Current action and preconditions to check: trajectory_clear

Your task: For each precondition in the list above, predict whether it will hold at this action.

Consider the current scene as observed from the mobile robot's camera, and analyze the predicted future states of all dynamic agents (e.g., people, animals, vehicles, or any moving entities) within the NEXT SECOND.

IMPORTANT: Only answer "very likely" if you are absolutely certain—based on strong, clear evidence—that a dynamic agent will violate the precondition in the predicted future state. Do NOT answer "very likely" for unlikely, ambiguous, or low-probability risks.

Ask yourself for each precondition: Is there a high probability, with clear and convincing evidence, that the predicted future states of any dynamic agent will interfere with the predicted future state of the currently executing action within the NEXT SECOND, causing that precondition to fail?

Assess the risk level based on these predictions. Use "likely" or "very likely" if motions create a clear risk of interference.

Use "neutral" or "improbable" if agents are nearby but their predicted paths are clearly diverging or non-conflicting.

Failure Risk Categories: "very improbable", "improbable", "neutral", "likely", "very likely"

Answer Format: Output ONLY the probability_of_failure value from these categories: "very improbable", "improbable", "neutral", "likely", "very likely"

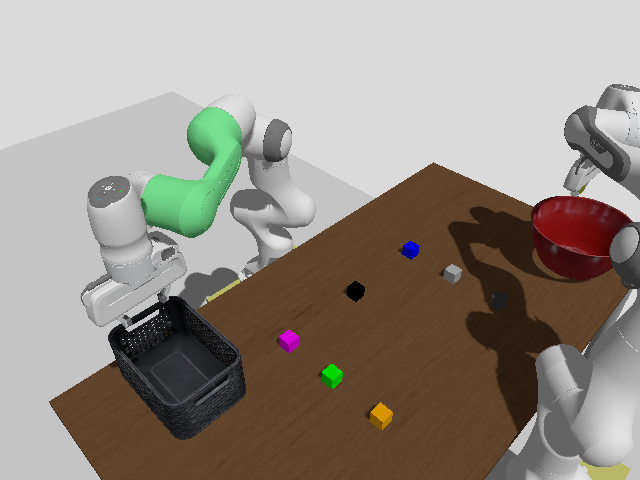

Answer: very improbable